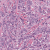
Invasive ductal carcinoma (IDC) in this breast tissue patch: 1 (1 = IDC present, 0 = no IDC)